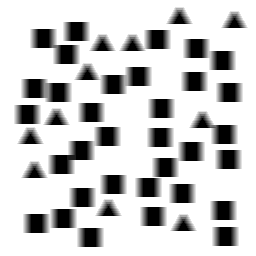
Squares: 33
Triangles: 11
Stars: 0
Total shapes: 44